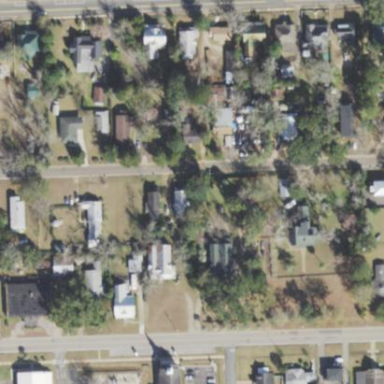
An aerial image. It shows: Residential area composed of single-family homes.